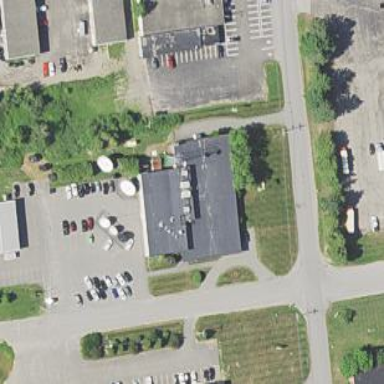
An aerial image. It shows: Television studio building.